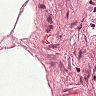
Metastatic tissue present: no